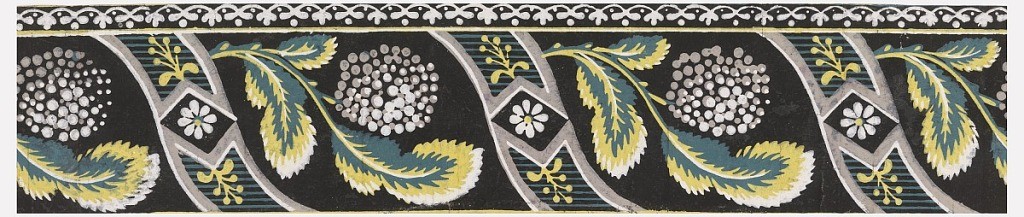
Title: Border
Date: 1810–30
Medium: Block-printed on handmade paper
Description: Three different bands of varying widths. Primary band alternates leafy sprigs of hydrangeas with vierticam, reverse-"S" curved bands that frame daisy-like flowers in diamond centers. Below this runs a continuous band in a stylized floral and dot motif, above a denticulated band. Printed in yellow, white, green and gray on black ground.

H# 357A